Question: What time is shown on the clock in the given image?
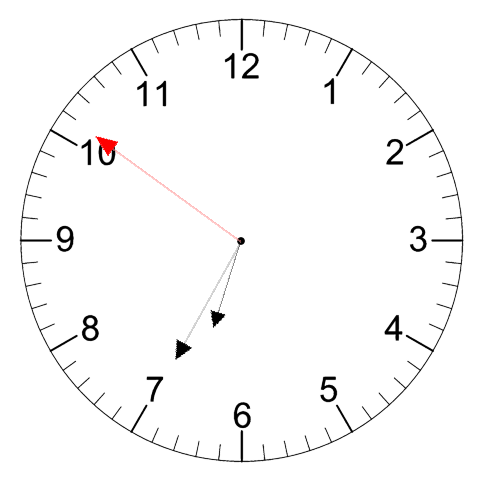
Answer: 06:34:51